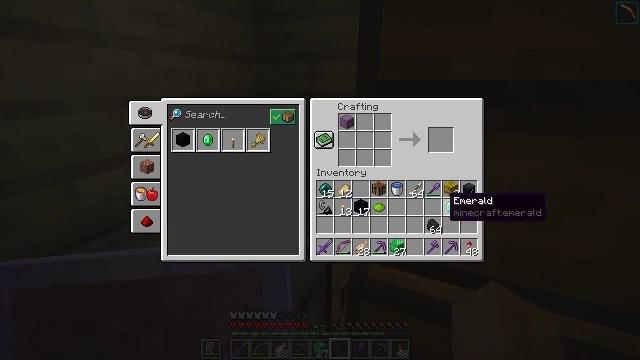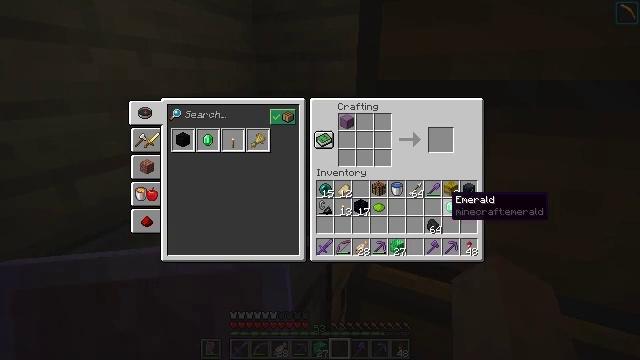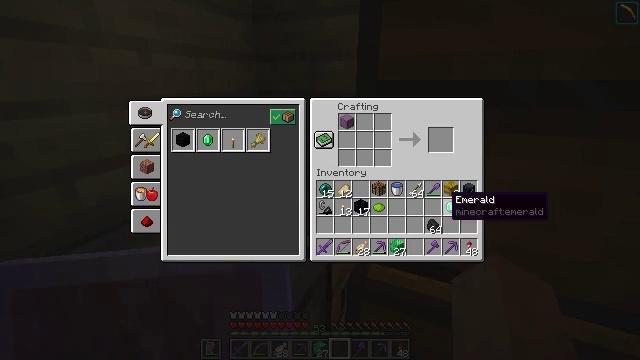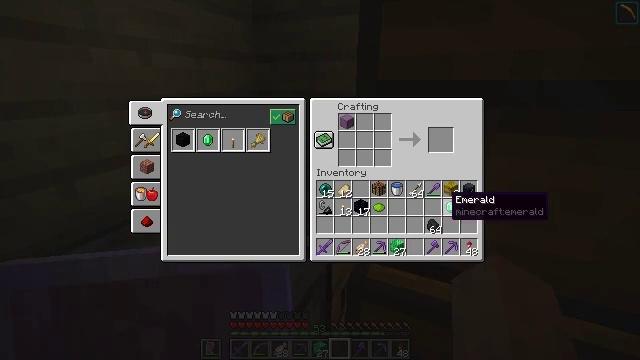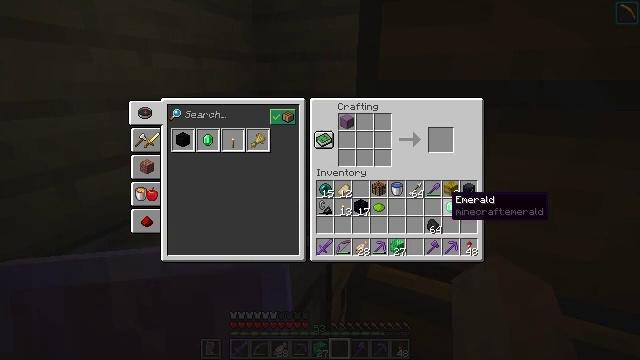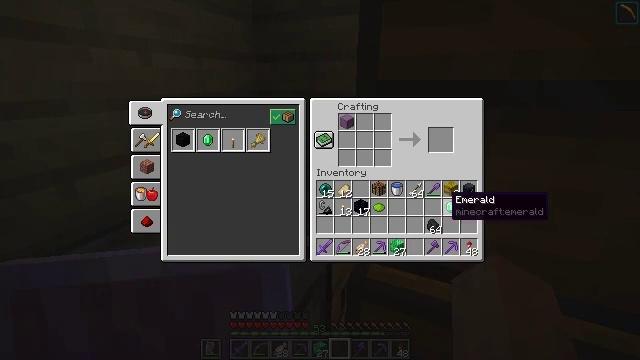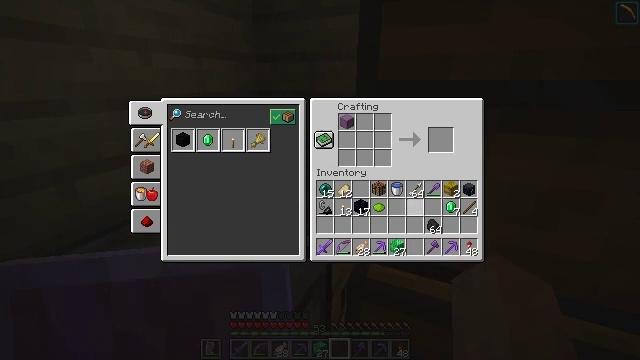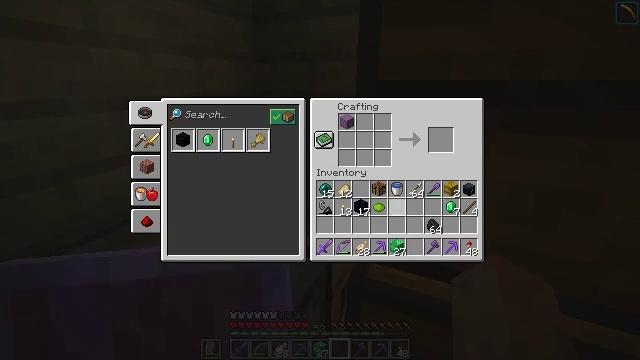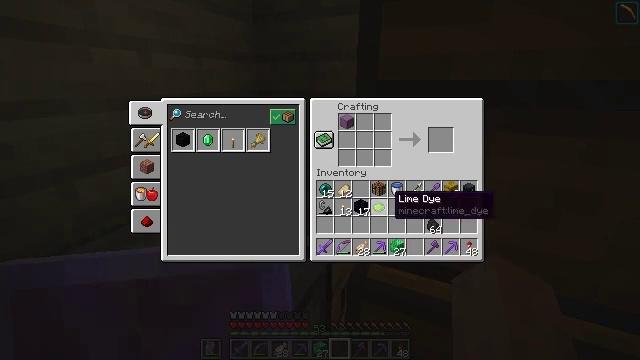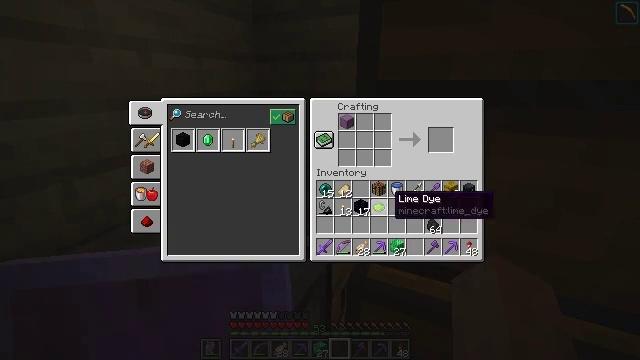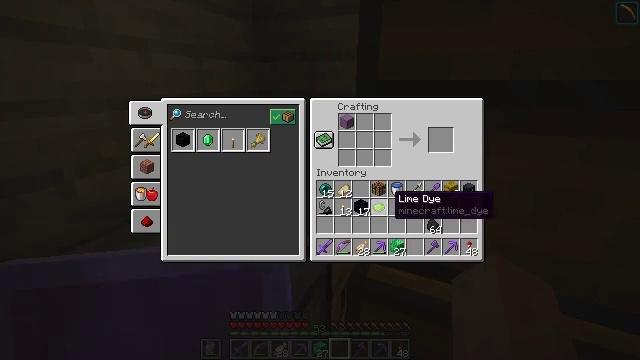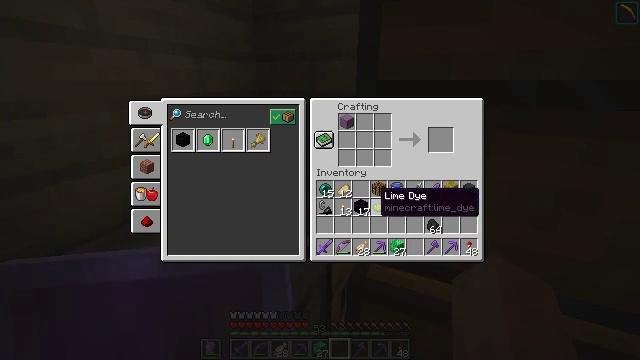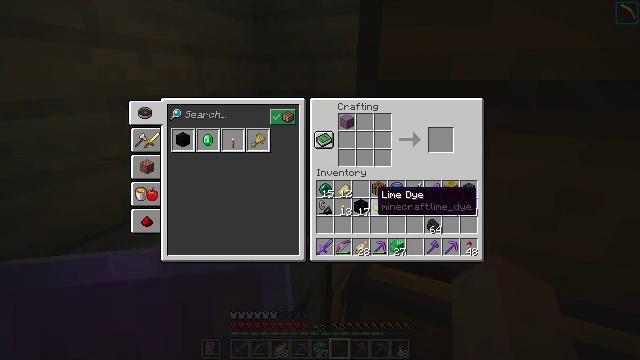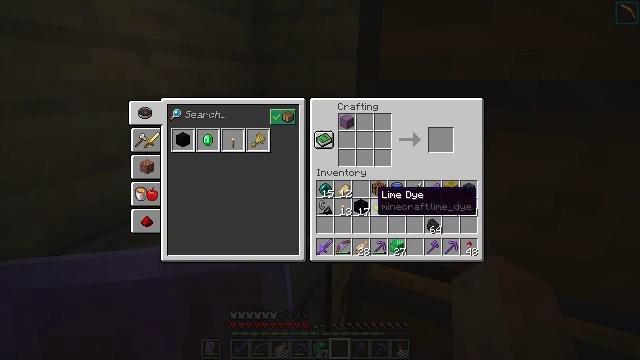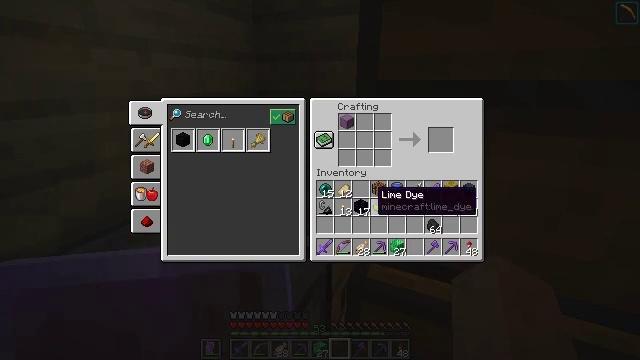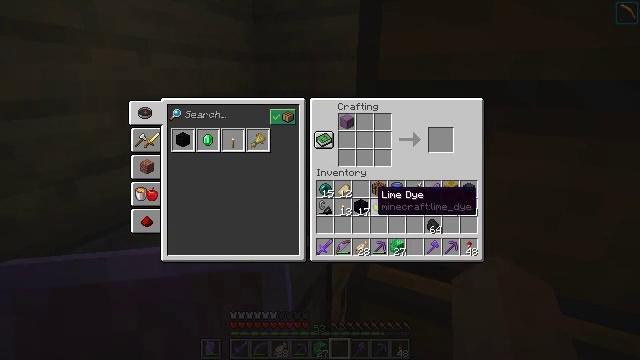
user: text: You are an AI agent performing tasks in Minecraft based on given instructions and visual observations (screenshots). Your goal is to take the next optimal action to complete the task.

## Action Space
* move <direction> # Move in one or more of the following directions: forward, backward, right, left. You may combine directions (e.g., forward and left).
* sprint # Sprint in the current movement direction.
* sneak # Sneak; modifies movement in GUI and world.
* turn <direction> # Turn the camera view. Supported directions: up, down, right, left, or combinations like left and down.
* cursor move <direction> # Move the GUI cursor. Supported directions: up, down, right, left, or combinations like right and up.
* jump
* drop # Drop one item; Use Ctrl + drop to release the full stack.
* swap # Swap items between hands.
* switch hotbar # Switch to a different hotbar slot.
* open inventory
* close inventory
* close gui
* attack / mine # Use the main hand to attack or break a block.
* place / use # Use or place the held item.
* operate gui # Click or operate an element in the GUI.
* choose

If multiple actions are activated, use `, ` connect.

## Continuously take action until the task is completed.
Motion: motion action
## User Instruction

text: craft item lime shulker box
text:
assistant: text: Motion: sneak
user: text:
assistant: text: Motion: sneak
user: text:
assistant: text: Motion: sneak
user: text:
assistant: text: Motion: sneak
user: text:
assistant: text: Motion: sneak
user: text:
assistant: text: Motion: sneak, turn left
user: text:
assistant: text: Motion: sneak, turn left
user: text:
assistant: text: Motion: sneak
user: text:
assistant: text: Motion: sneak
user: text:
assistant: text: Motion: sneak
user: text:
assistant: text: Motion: sneak, turn left
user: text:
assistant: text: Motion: sneak
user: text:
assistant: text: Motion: sneak
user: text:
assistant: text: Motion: sneak
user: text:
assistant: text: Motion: sneak
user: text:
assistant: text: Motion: sneak
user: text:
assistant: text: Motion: sneak
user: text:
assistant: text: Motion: sneak
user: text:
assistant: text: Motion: sneak, attack / mine
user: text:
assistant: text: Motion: sneak, attack / mine
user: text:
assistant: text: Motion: sneak, turn right, attack / mine
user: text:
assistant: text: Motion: sneak, turn right and up
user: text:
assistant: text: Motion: sneak, turn right and up
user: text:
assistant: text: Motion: sneak, turn up
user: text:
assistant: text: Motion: sneak
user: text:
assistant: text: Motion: sneak
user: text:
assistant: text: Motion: sneak, turn up
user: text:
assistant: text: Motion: sneak
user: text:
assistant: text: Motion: sneak
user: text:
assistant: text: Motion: sneak